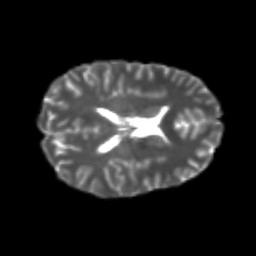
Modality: T2w
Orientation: axial
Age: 22
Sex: female
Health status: healthy
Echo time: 0.074 s